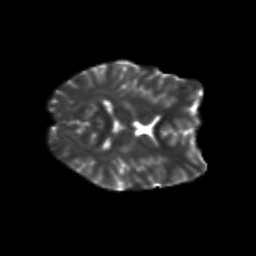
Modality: T2w
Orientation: axial
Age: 23
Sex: female
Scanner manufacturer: siemens
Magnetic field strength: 3 T
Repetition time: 3.5 s
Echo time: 0.125 s